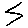
Label: zigzag